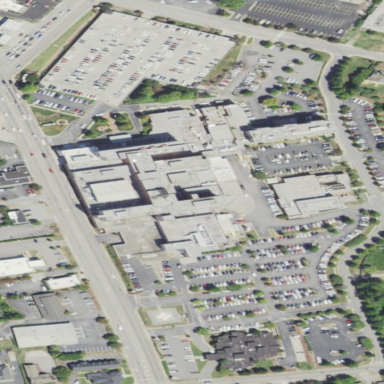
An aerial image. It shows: Healthcare facility identified as hospital.